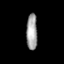
Tissue: skin
Cell type: Fibroblasts
Senescence score: 0.7263
Nuclear area (px): 390
Mean DAPI intensity: 159.813